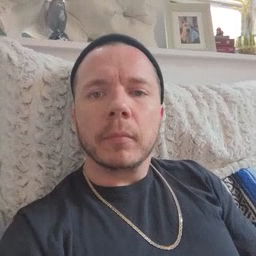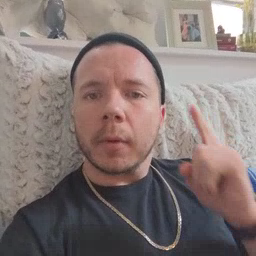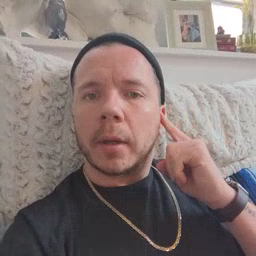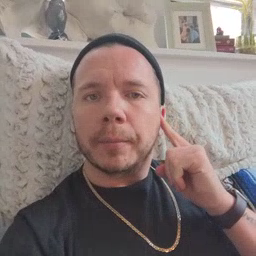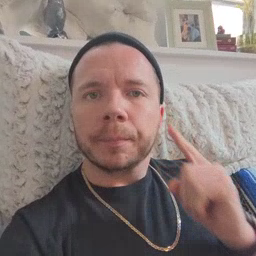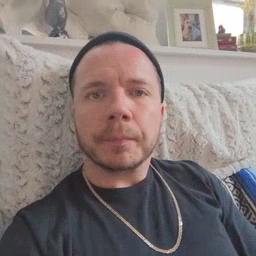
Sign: ear